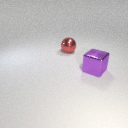
large red metal sphere to the left of large purple metal cube